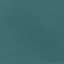
Label: SeaLake